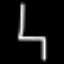
Label: chair